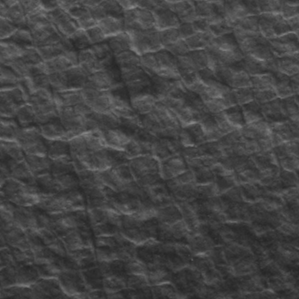
Label: frost